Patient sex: M
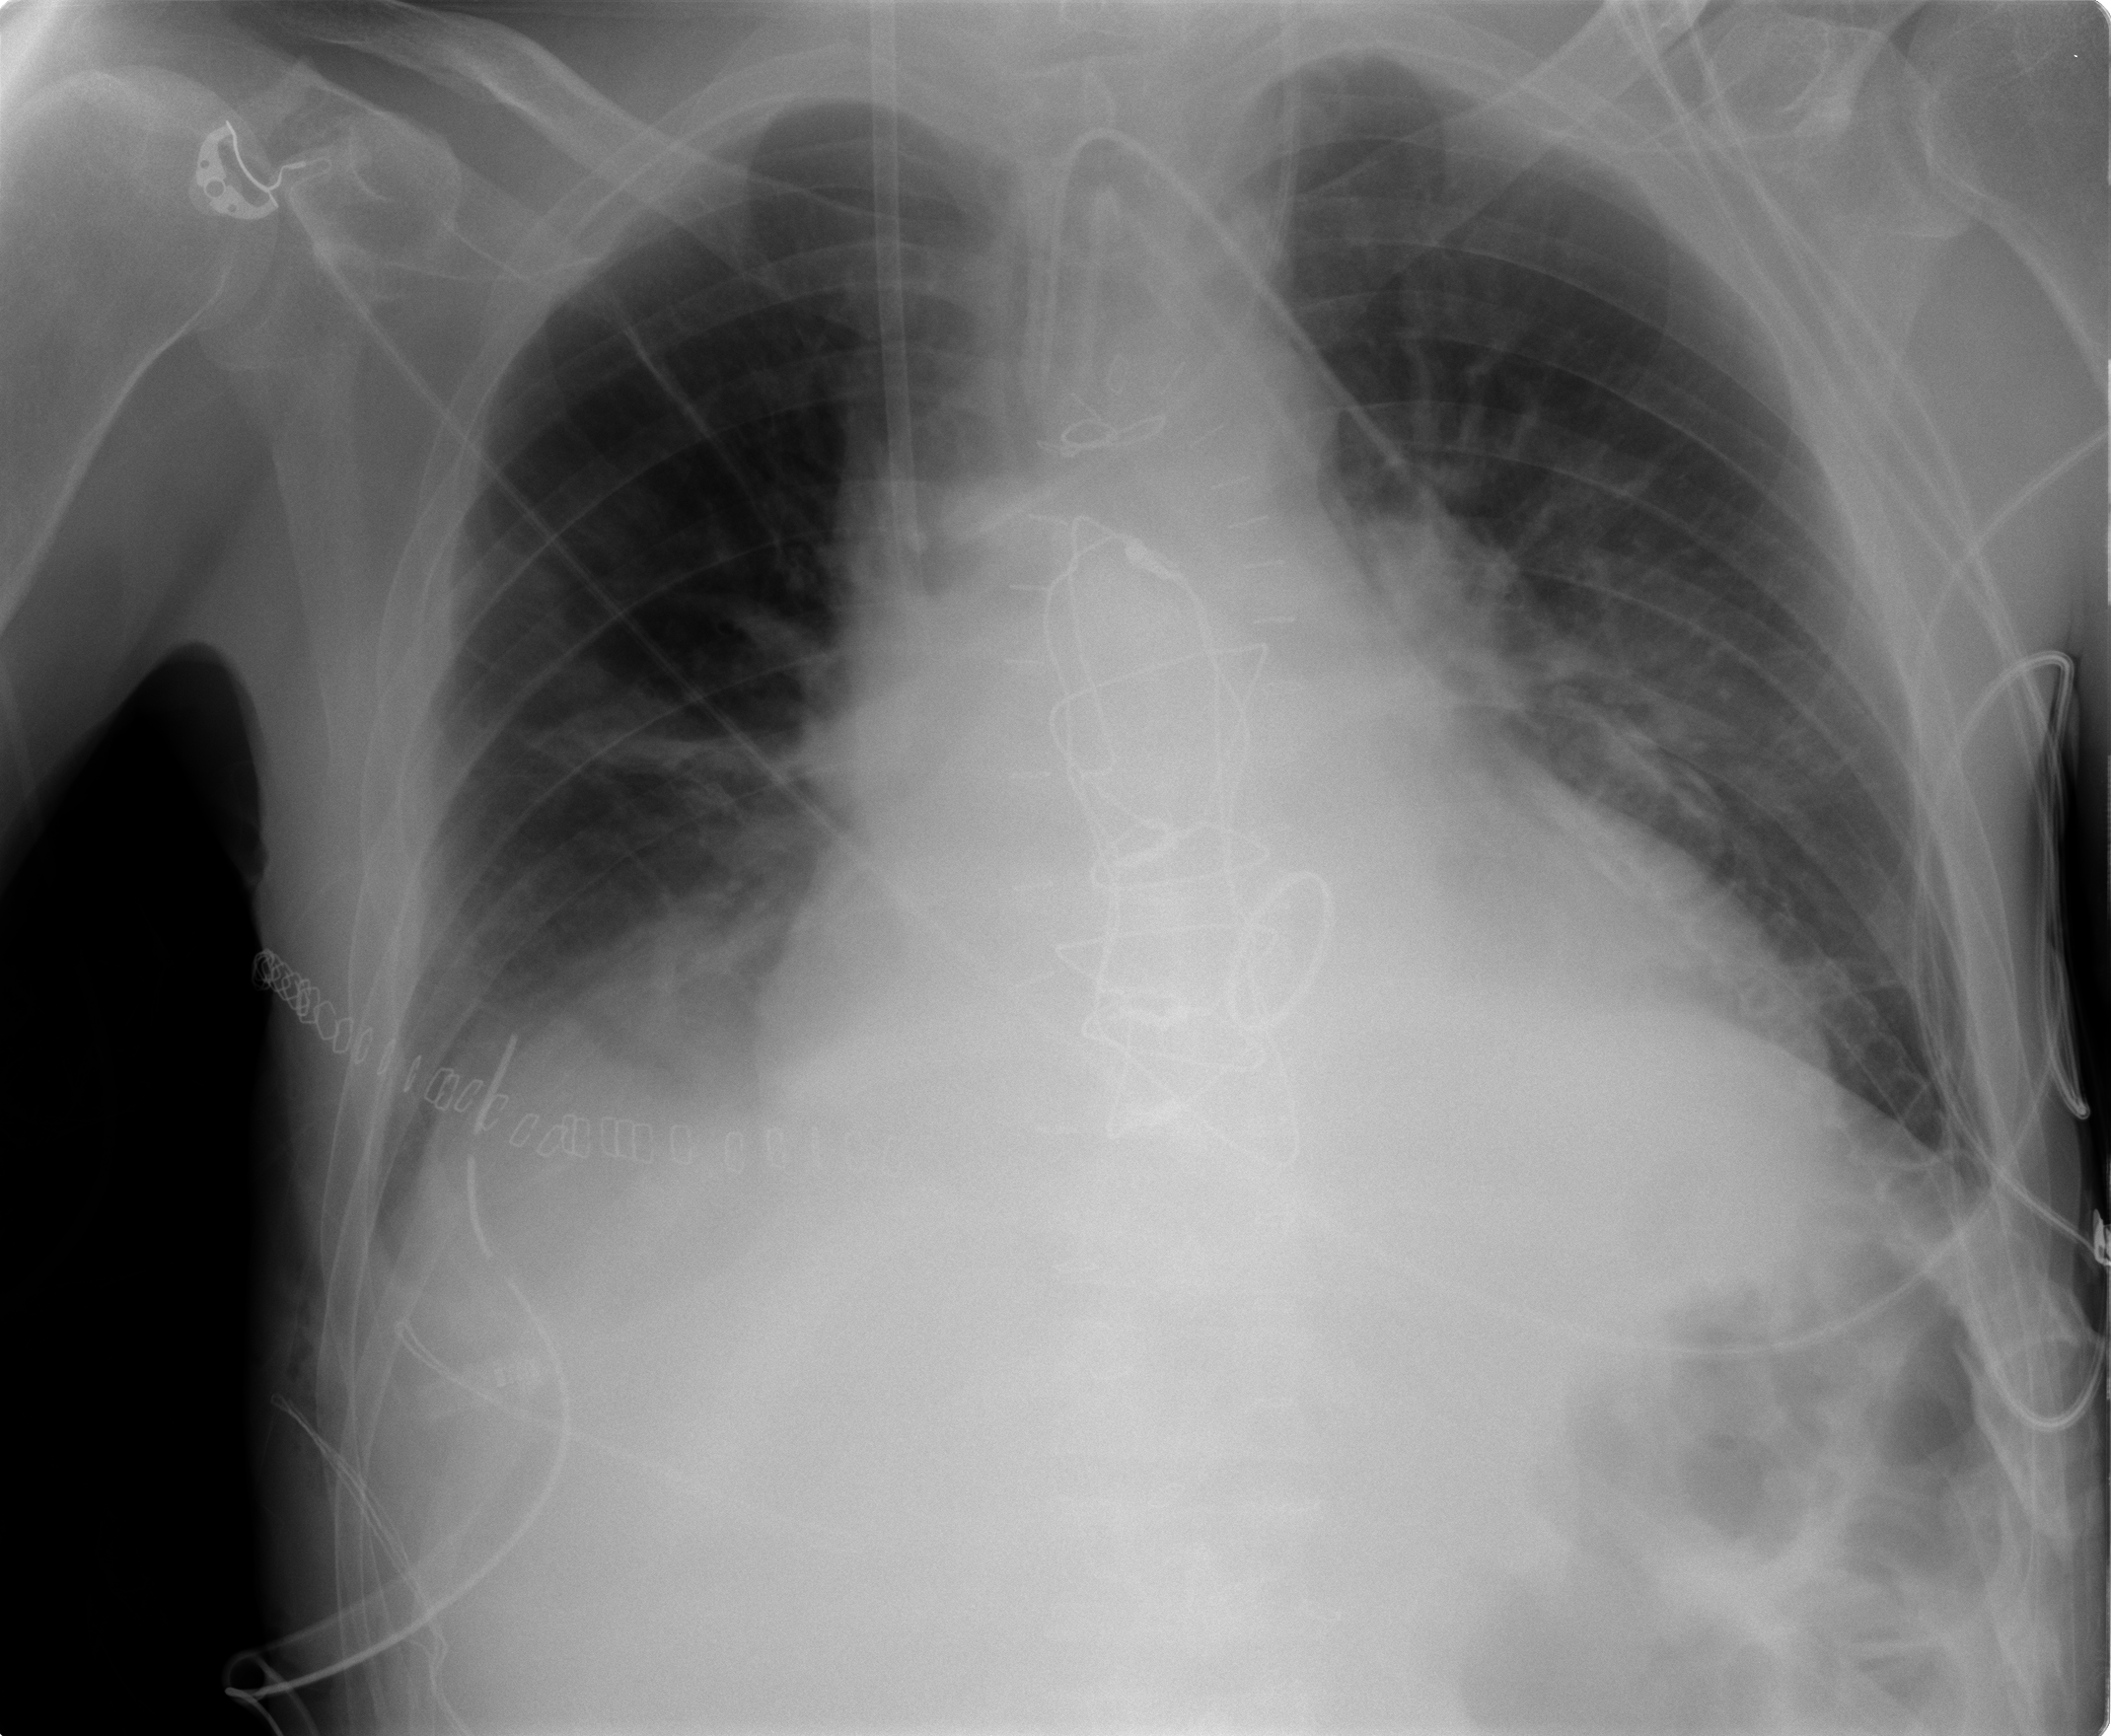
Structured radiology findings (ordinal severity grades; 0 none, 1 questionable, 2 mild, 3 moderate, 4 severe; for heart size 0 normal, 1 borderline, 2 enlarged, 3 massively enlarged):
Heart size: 2
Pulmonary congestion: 2
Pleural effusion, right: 2
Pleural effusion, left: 1
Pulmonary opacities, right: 0
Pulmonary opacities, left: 1
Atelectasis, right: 2
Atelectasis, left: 1